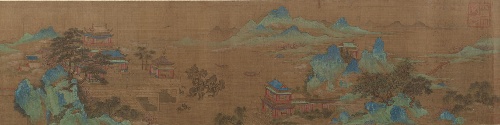
Title: 明/清　佚名　趙伯駒(僞款)　漢宮春曉圖　卷|Spring Morning at the Palace of the Han Emperors
Artist: Unidentified artist|Zhao Boju
Artist bio: |Chinese, 11th century
Date: 17th century
Object type: Handscroll
Classification: Paintings
Medium: Handscroll; ink and color on silk
Culture: China
Period: Ming (1368–1644) or Qing (1644–1911) dynasty
Dimensions: Image: 6 3/8 × 34 1/2 in. (16.2 × 87.6 cm)
Department: Asian Art
Credit line: From the Collection of A. W. Bahr, Purchase, Fletcher Fund, 1947
Accession year: 1947
Repository: Metropolitan Museum of Art, New York, NY
Tags: Boats|Mountains|Landscapes